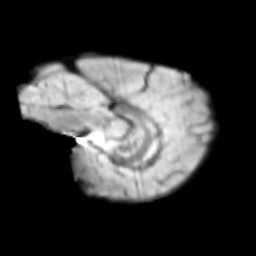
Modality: T2w
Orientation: sagittal
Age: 9
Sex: female
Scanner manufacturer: siemens
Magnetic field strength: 3 T
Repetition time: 3.8 s
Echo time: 0.07 s